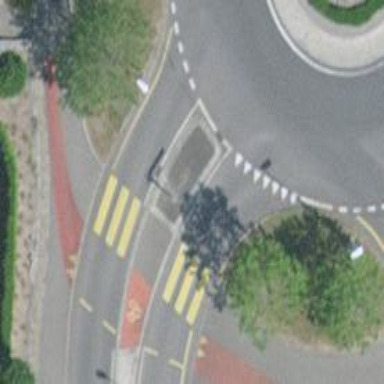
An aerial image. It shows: Kerb serving as barrier.